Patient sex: M
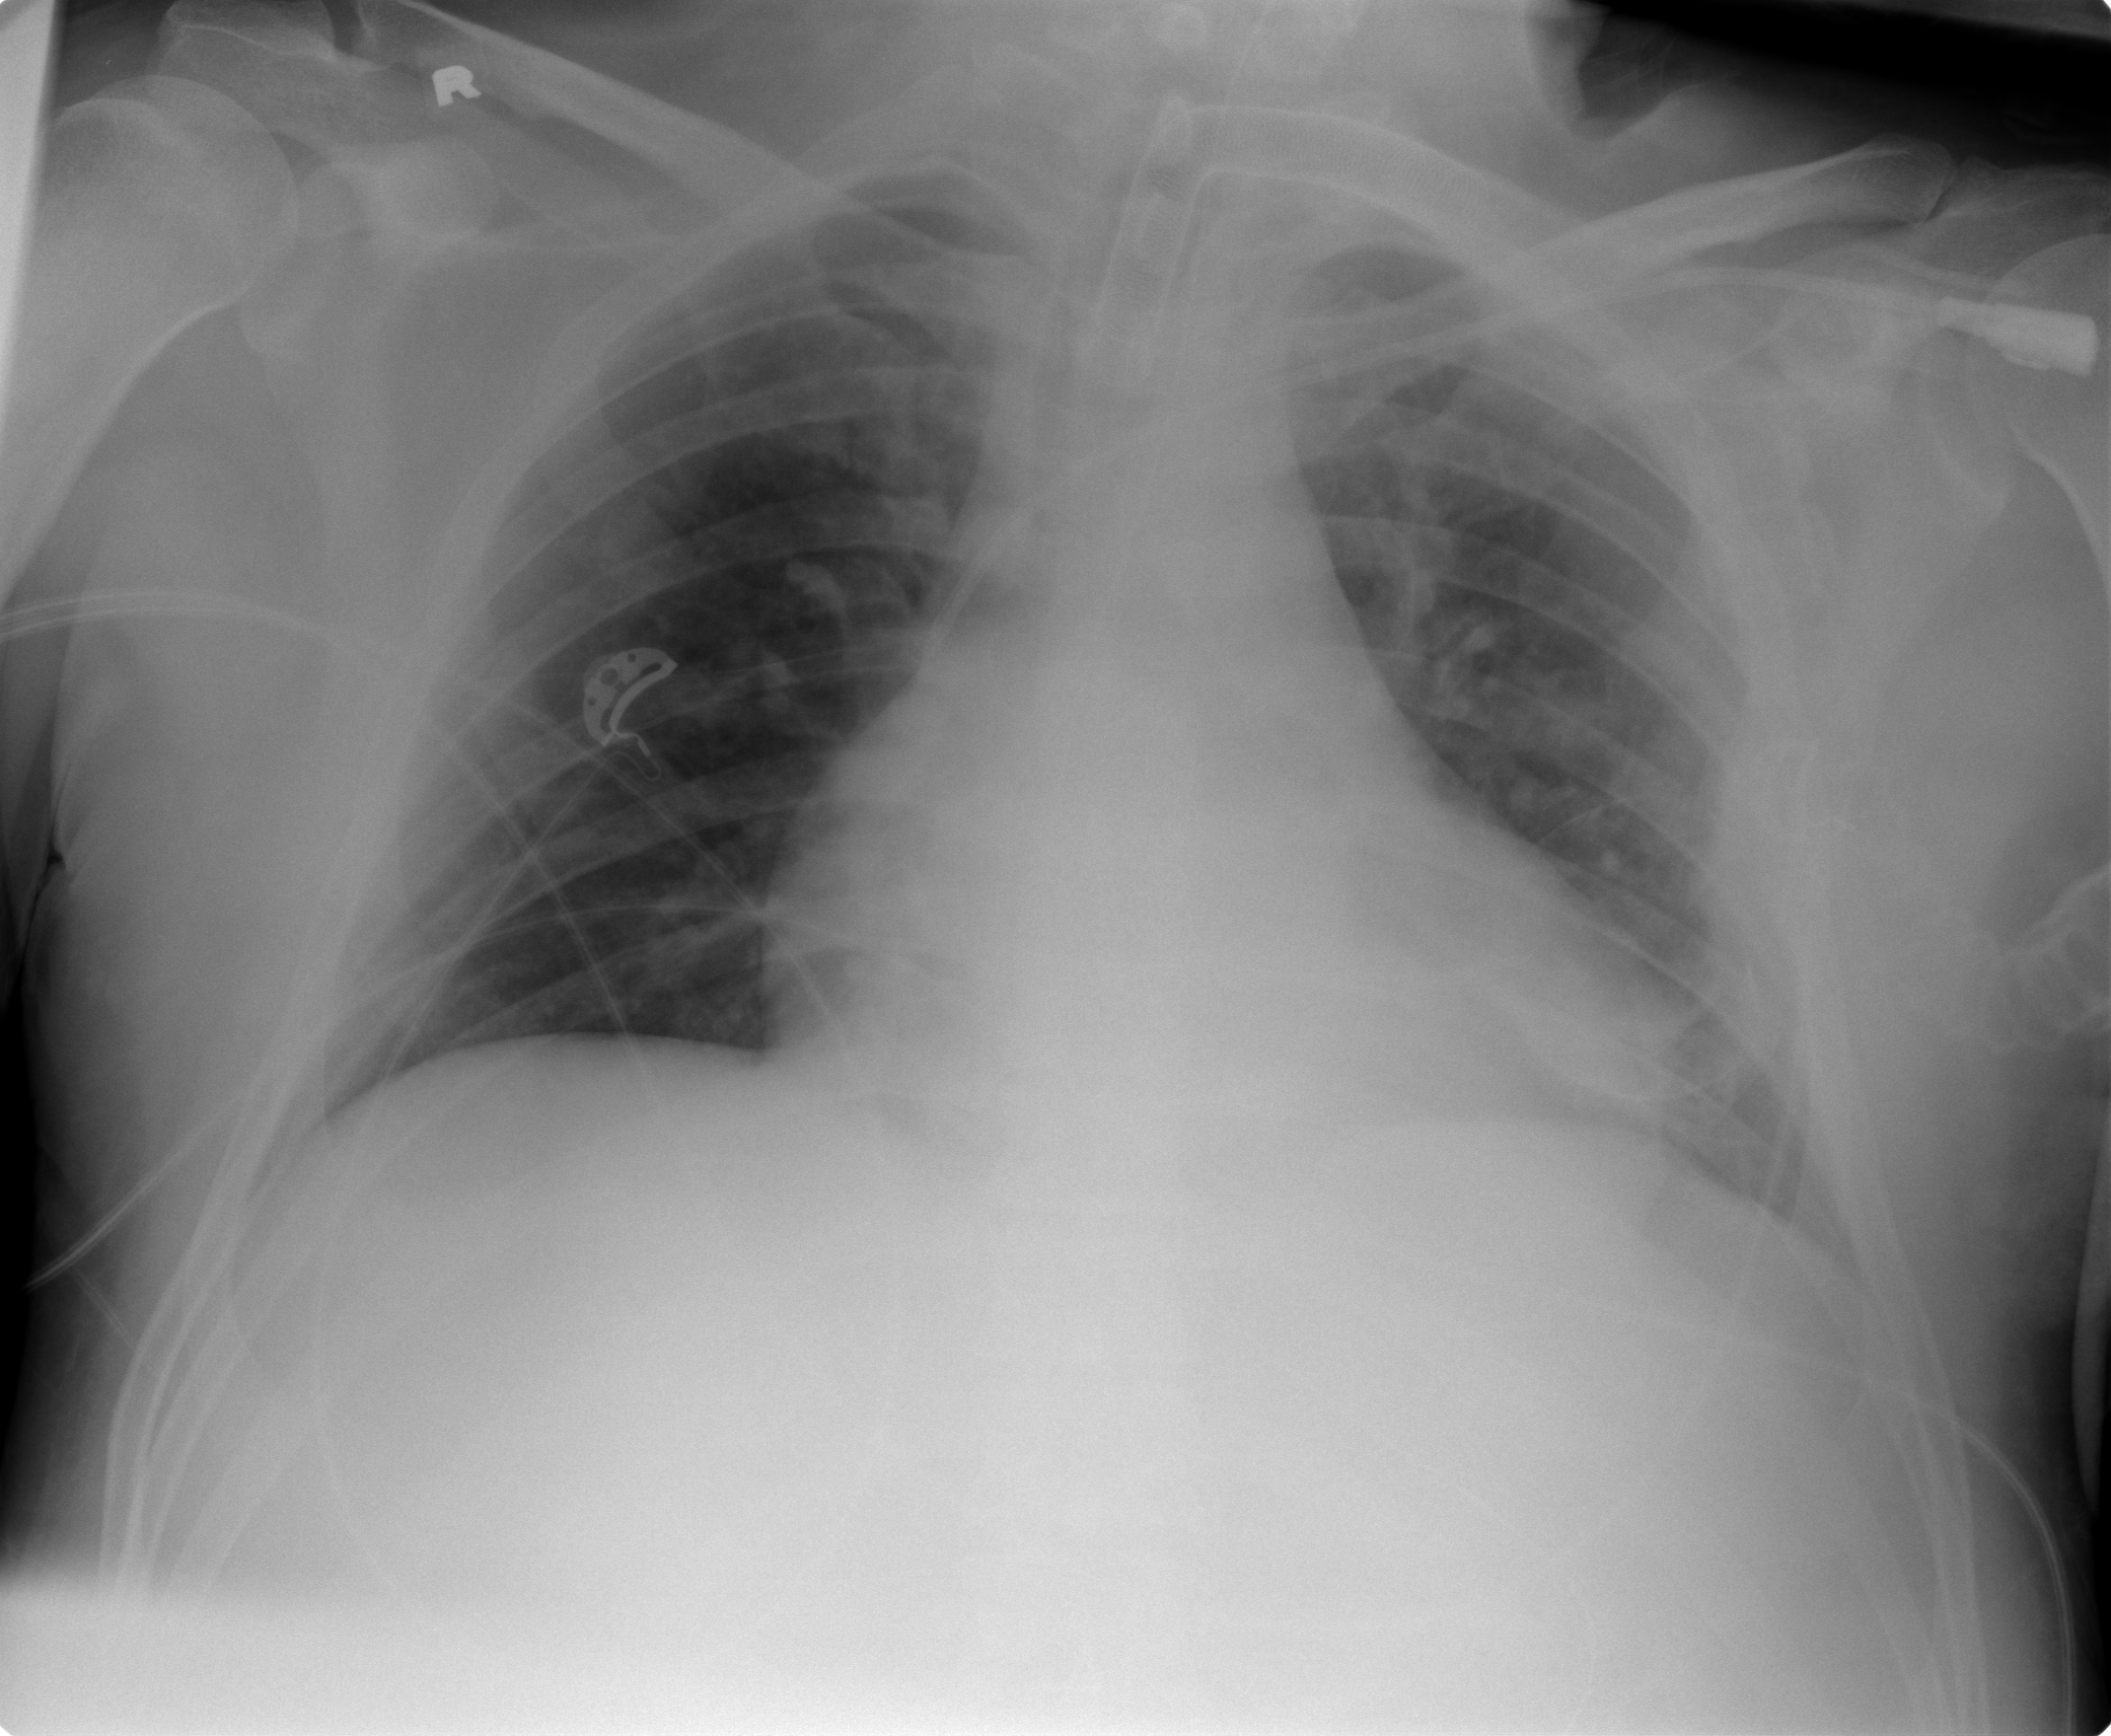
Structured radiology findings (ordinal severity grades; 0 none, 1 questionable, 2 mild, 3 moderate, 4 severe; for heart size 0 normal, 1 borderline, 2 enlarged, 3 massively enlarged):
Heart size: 2
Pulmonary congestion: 0
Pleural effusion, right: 0
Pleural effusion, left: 0
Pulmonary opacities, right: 0
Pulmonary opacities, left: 0
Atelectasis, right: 2
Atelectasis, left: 2